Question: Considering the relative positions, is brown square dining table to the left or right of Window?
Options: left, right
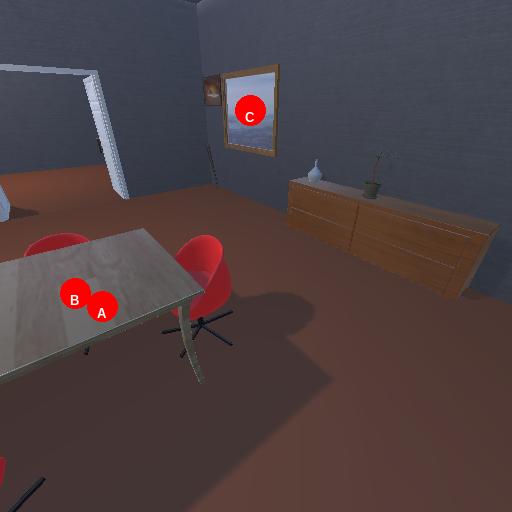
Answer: left